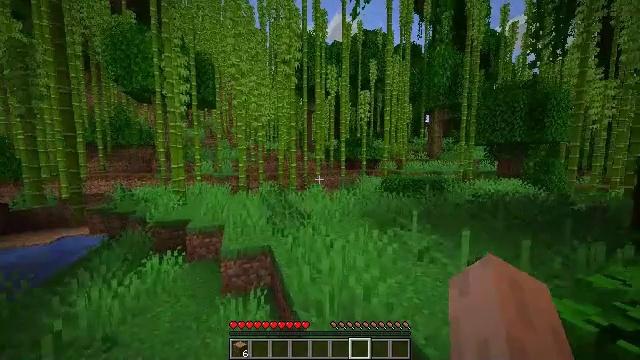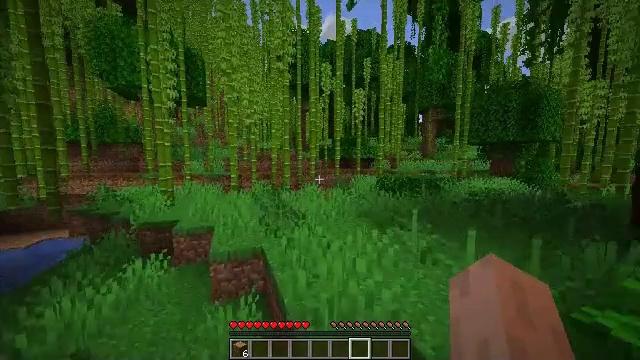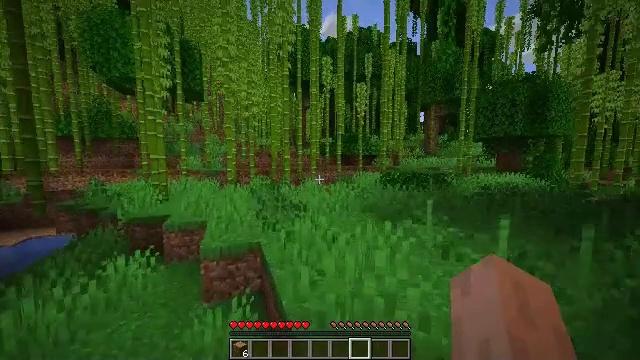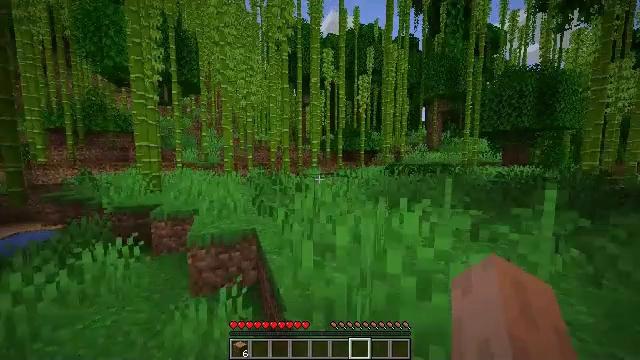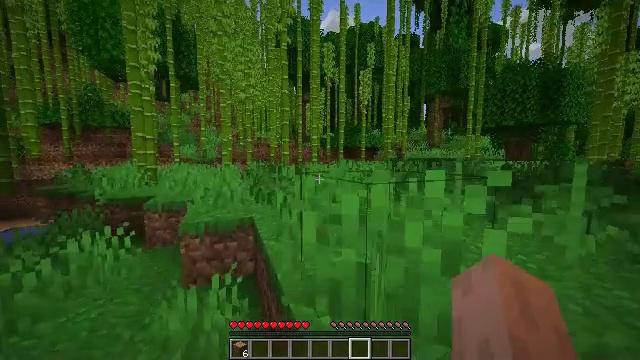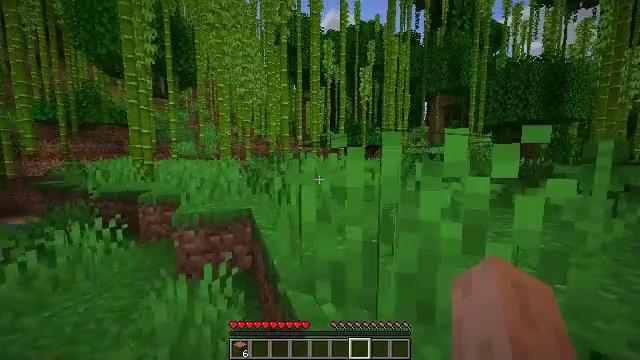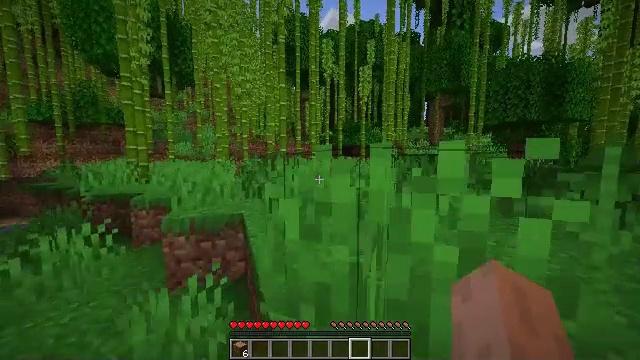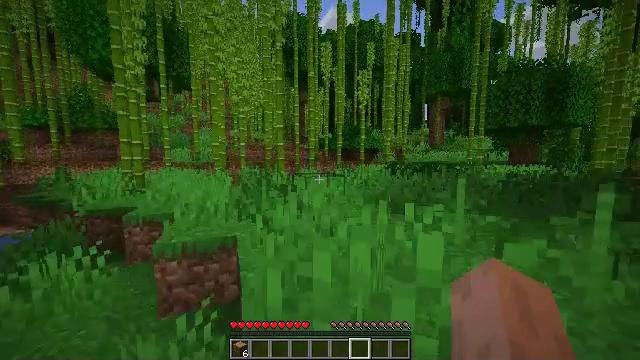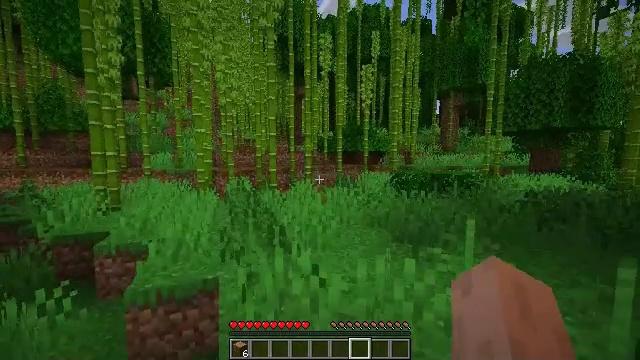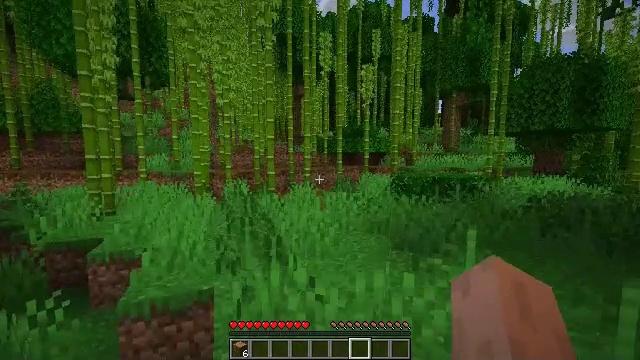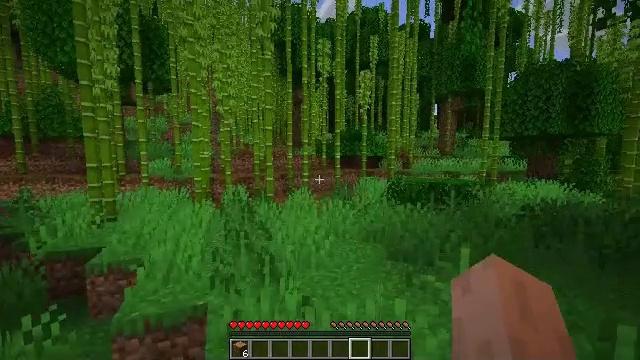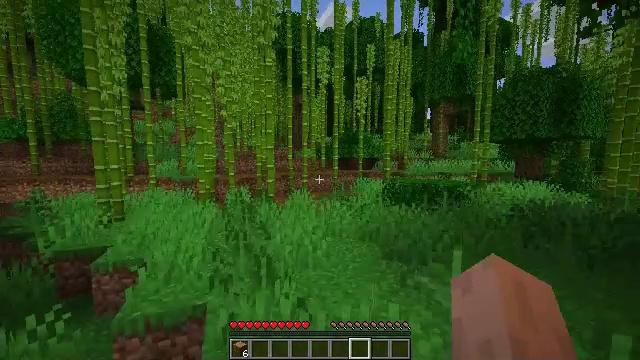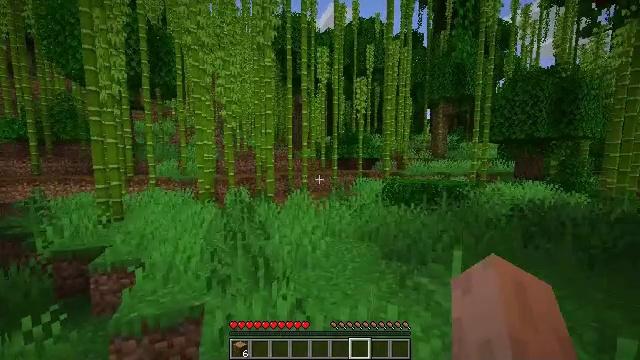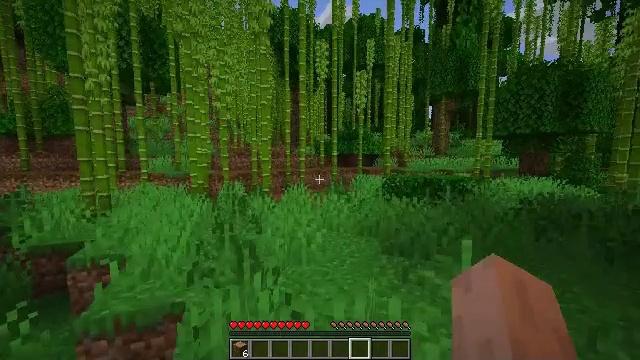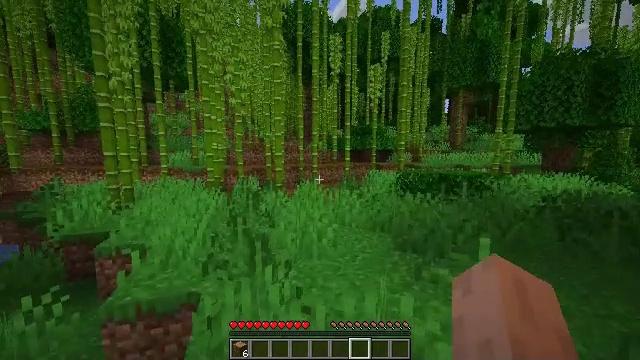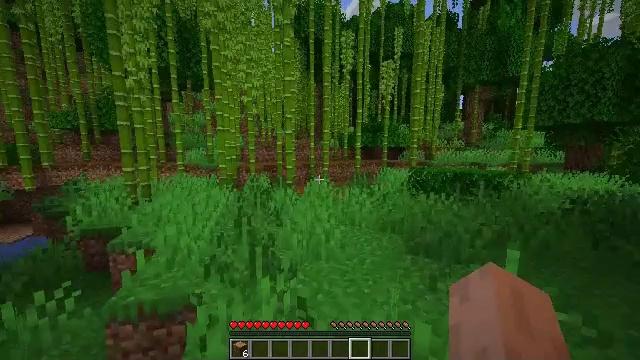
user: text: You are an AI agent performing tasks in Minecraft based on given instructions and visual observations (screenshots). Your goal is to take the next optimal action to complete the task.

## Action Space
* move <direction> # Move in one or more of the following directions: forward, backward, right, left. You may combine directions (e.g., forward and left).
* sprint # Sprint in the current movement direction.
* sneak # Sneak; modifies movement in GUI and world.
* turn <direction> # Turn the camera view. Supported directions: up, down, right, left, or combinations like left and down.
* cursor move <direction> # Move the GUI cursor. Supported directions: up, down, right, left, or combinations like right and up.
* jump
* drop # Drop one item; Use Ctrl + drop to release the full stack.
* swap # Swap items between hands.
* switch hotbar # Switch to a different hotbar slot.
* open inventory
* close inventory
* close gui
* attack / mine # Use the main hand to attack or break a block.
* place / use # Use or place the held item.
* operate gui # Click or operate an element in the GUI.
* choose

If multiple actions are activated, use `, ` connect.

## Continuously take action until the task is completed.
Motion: motion action
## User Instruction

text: Break the bamboo stalk.
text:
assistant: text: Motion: move forward, sprint, turn right, jump
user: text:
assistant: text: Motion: move forward, sprint, jump
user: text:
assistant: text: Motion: move forward, sprint, jump
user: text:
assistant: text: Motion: move forward, sprint, jump
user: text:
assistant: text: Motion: move forward, sprint, jump
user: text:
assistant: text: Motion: move forward, sprint, jump
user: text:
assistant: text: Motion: move forward, sprint, jump
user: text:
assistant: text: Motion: move forward, sprint, jump
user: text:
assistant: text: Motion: move forward, sprint, jump
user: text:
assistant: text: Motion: move forward, sprint, jump
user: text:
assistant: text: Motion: move forward, sprint, jump
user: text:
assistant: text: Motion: move forward, sprint, jump
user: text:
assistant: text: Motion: move forward, sprint, jump
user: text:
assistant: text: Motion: move forward, sprint, turn left and down, jump
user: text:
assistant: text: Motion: move forward, sprint, turn left, jump
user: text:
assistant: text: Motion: move forward, sprint, jump
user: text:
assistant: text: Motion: move forward, sprint, turn left, jump
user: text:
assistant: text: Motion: move forward, sprint, turn left, jump
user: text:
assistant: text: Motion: move forward, sprint, turn left, jump
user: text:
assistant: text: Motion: move forward, sprint, jump
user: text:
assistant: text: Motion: move forward, sprint, jump
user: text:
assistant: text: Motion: move forward, sprint, turn left, jump
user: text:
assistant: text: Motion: move forward, sprint
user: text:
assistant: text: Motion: move forward, sprint
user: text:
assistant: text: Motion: move forward, sprint, turn left
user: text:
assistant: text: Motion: move forward, sprint, turn left and down
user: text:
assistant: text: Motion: move forward, sprint
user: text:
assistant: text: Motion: move forward, sprint
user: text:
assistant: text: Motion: move forward, turn left and down, attack / mine
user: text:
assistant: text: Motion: move forward, turn left and down, attack / mine